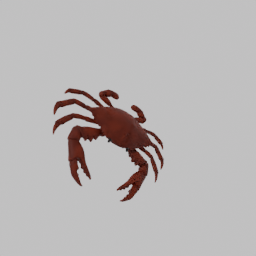
Label: animals